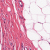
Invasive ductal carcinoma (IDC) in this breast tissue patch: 0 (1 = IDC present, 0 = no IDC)